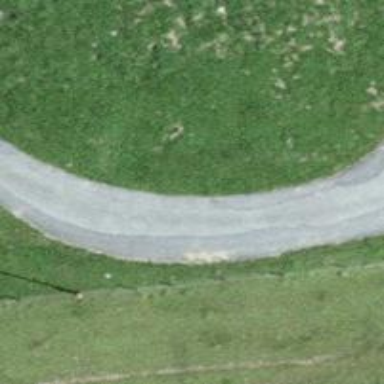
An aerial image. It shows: Path.